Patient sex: M
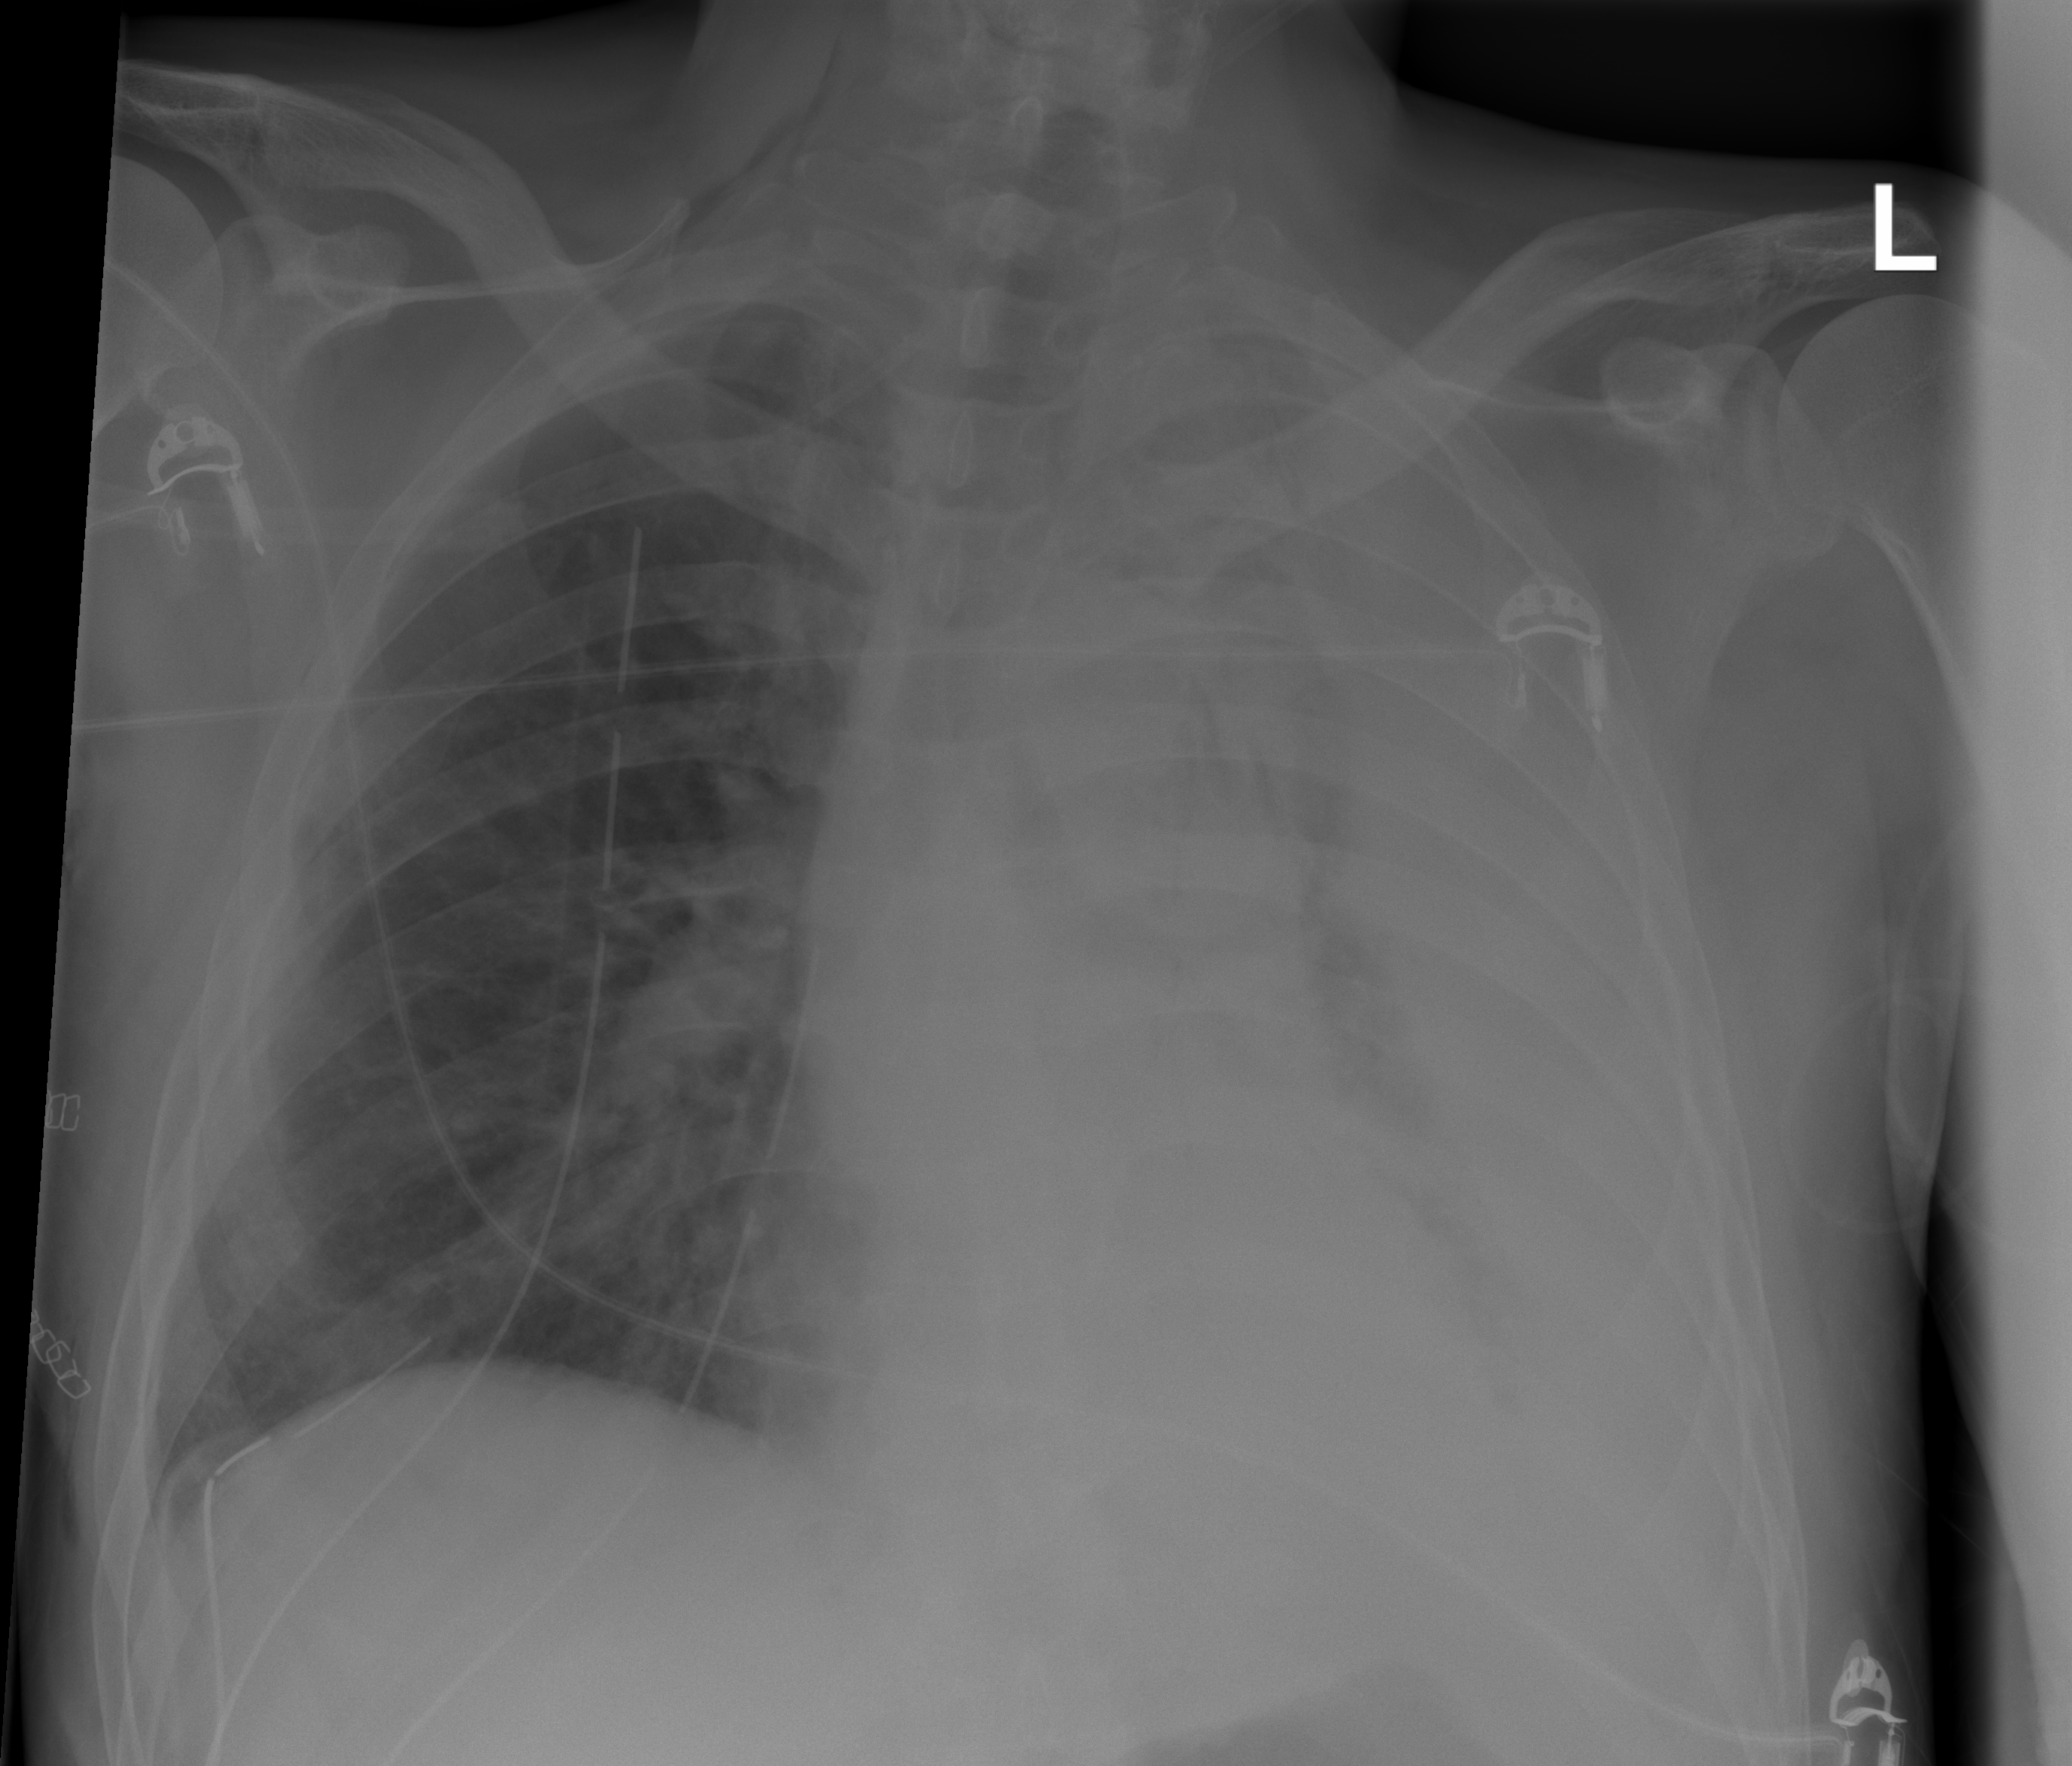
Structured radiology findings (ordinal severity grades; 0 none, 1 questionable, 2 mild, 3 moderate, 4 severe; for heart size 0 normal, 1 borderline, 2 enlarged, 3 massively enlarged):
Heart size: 0
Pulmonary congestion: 0
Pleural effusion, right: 0
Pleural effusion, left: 4
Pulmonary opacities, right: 0
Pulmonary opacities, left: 0
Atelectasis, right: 0
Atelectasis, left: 3